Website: apple
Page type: billing-address
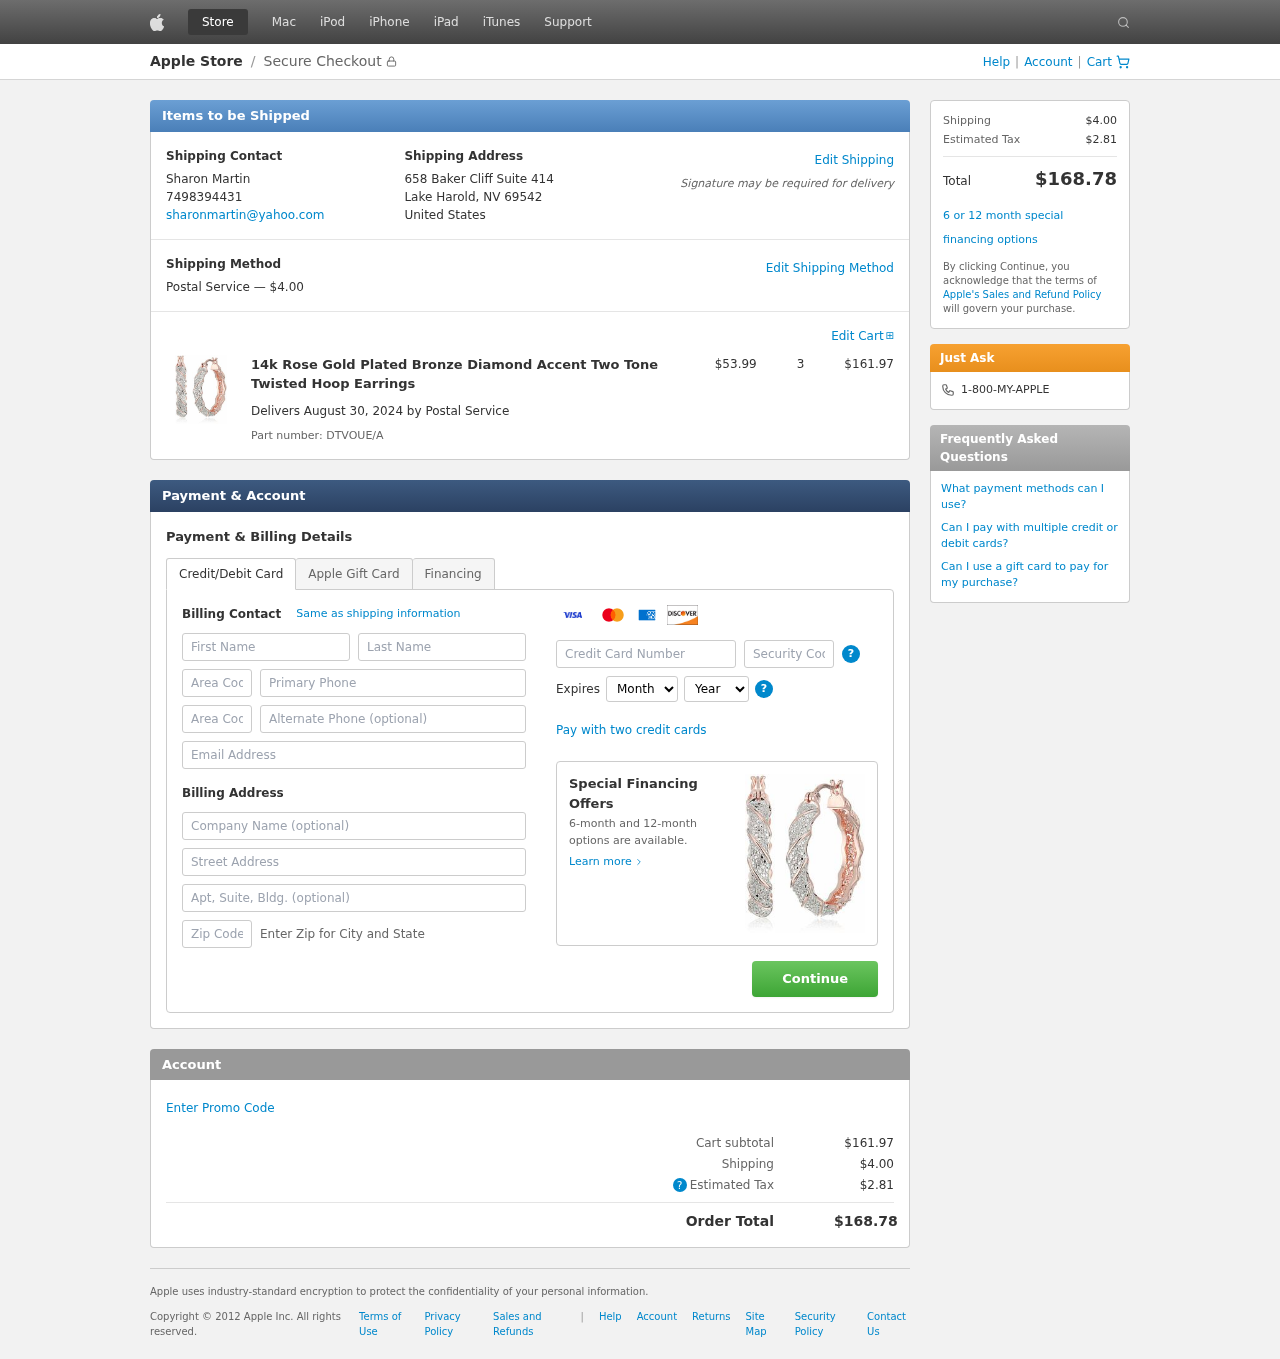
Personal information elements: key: PII_CARD_CVV
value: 909
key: PII_CARD_EXPIRY_MONTH
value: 09
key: PII_CARD_EXPIRY_YEAR
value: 28
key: PII_CARD_NUMBER
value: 2592 5580 9408 8389
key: PII_CITY_STATE_ZIP
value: Lake Harold, NV 69542
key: PII_COMPANY
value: Waller, Gross and Brown
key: PII_COUNTRY
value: United States
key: PII_EMAIL
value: sharonmartin@yahoo.com
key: PII_FIRSTNAME
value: Sharon
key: PII_FULLNAME
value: Sharon Martin
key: PII_LASTNAME
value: Martin
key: PII_PHONE
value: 7498394431
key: PII_PHONE_AREA
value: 749
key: PII_STREET
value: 658 Baker Cliff Suite 414
Product elements: key: PRODUCT1_NAME
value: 14k Rose Gold Plated Bronze Diamond Accent Two Tone Twisted Hoop Earrings
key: PRODUCT1_PRICE
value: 53.99
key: PRODUCT1_QUANTITY
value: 3
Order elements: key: ORDER_SHIPPING_COST
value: $4.00
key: ORDER_SUBTOTAL
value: $161.97
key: ORDER_DELIVERY_DATE
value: August 30, 2024
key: ORDER_PART_NUMBER
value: DTVOUE/A
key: ORDER_TAX
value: $2.81
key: ORDER_TOTAL
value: $168.78